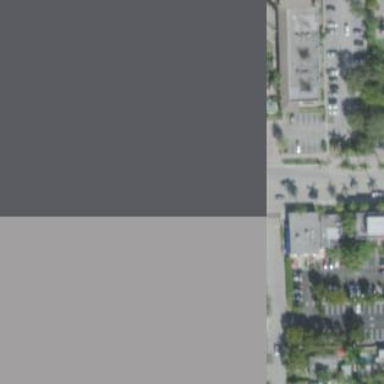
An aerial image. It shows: Retail area.